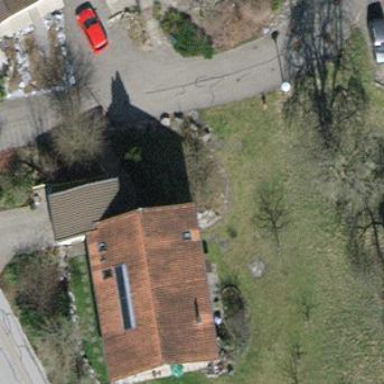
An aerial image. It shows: Building with tiled roof.